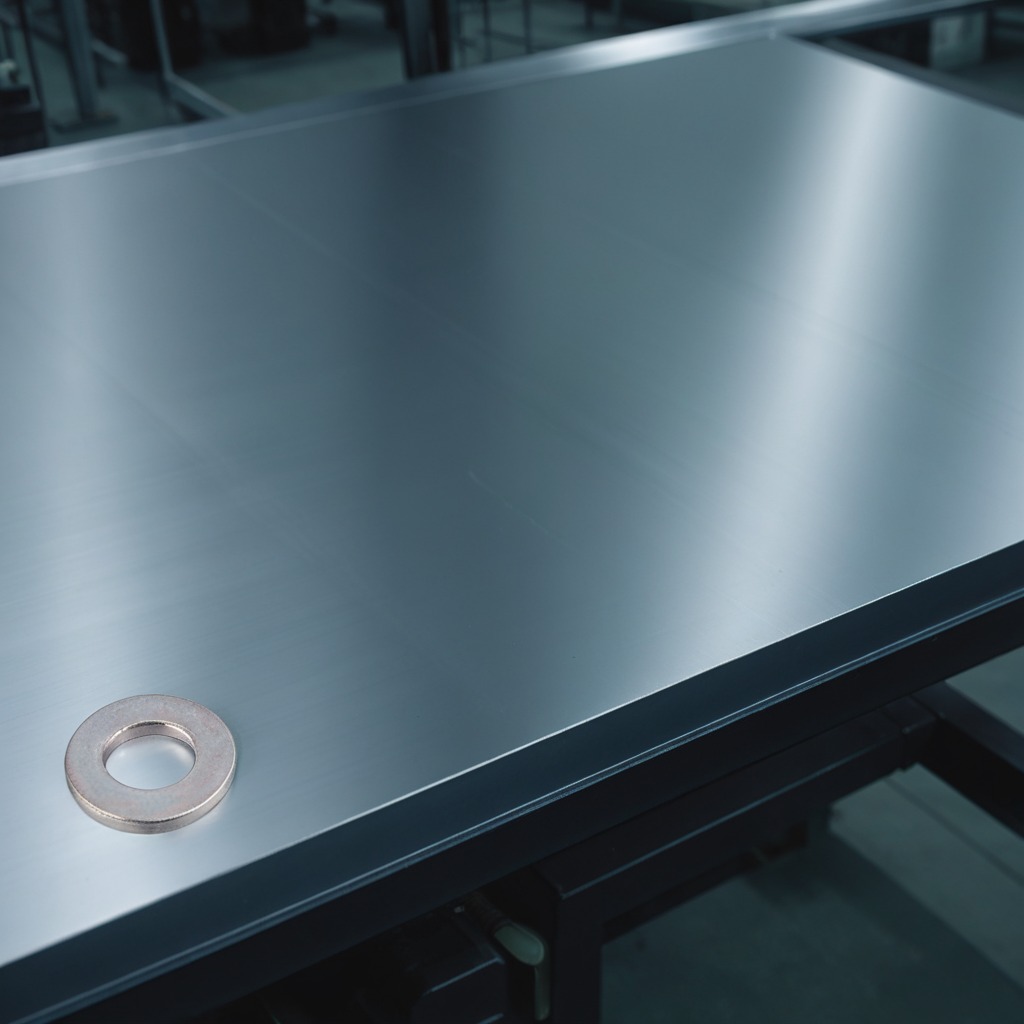
A flat metal washer is lying on the metal table.